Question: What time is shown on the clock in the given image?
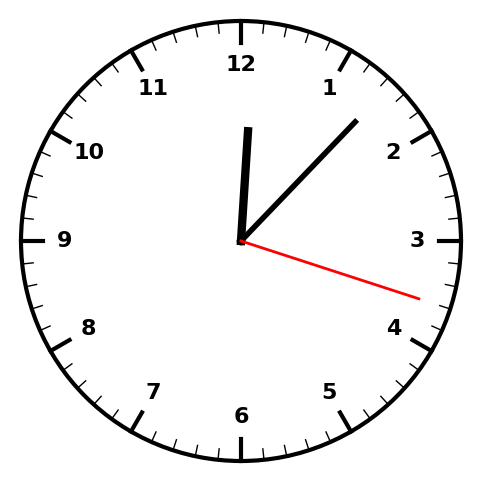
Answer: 12:07:18